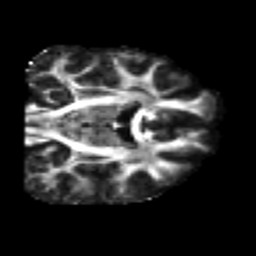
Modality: FA
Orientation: coronal
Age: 26
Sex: male
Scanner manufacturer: siemens
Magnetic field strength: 3 T
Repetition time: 2.3 s
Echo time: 0.085 s